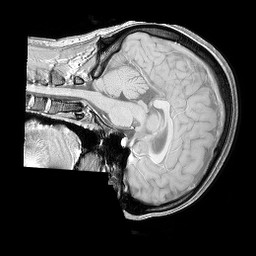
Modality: T1w
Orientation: sagittal
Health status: ill
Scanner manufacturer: philips
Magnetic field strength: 3 T
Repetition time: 0.3787 s
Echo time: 0.002908 s